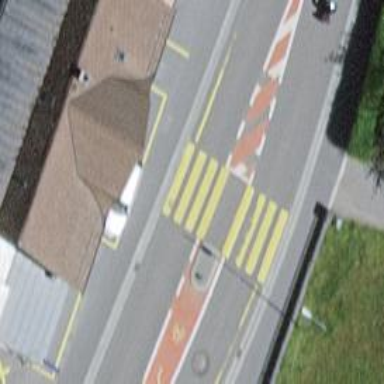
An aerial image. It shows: Uncontrolled crossing with central island on the road.